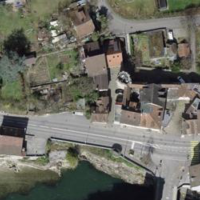
EUNIS habitat code: 54
Species observed at this site:
Cymbalaria muralis